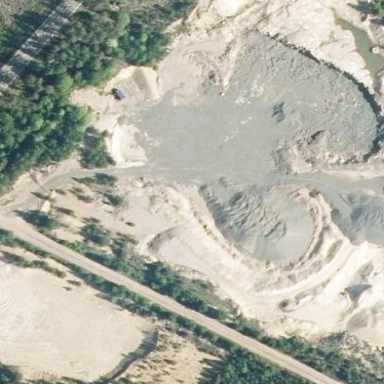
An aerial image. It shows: Quarry area with sand as the primary resource.